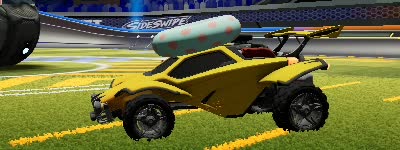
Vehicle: octane